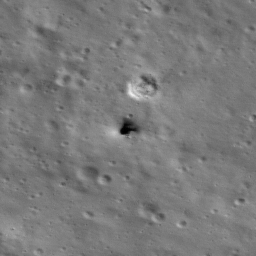
Pit: Stevinus 24
Host crater: Stevinus
Host type: impact_melt
Lunar coordinates: latitude -32.782, longitude 54.299